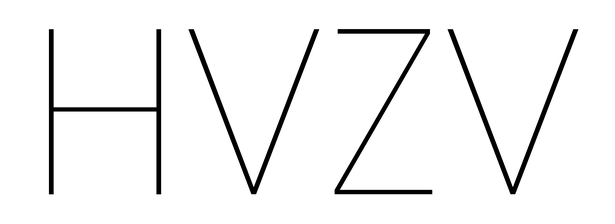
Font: Poppins-Thin